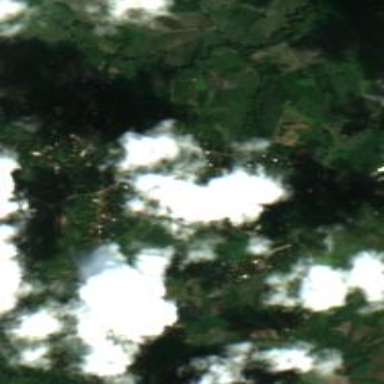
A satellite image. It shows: Village.